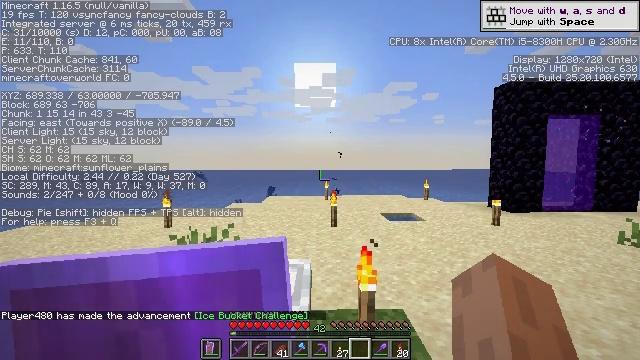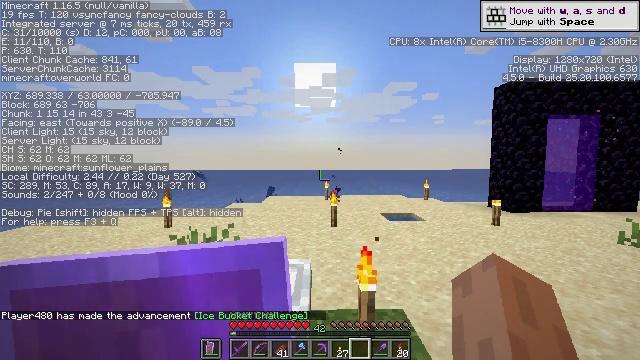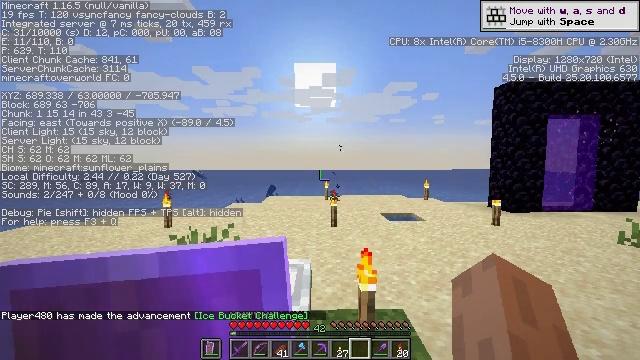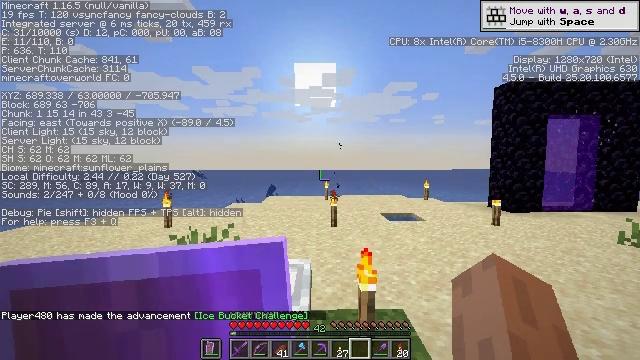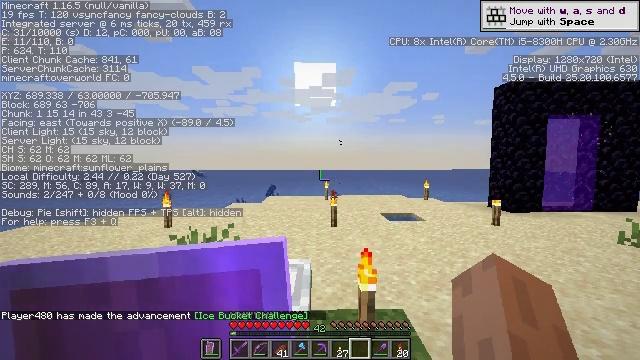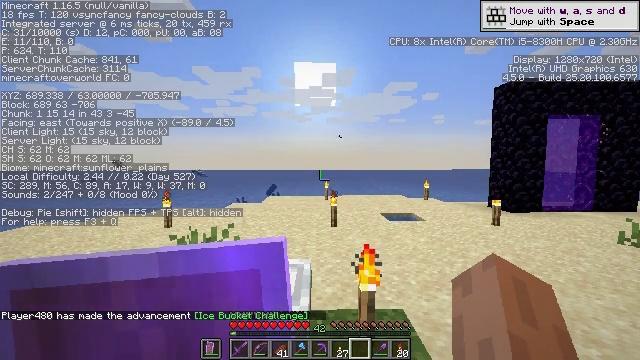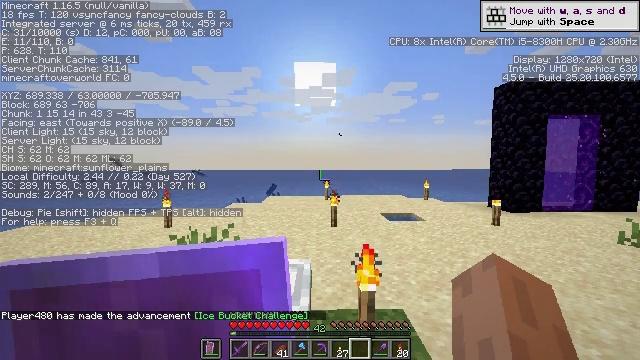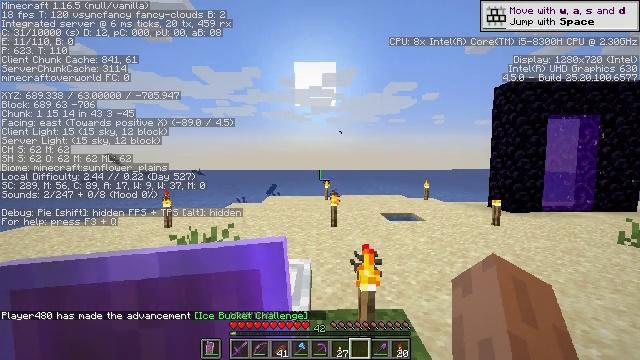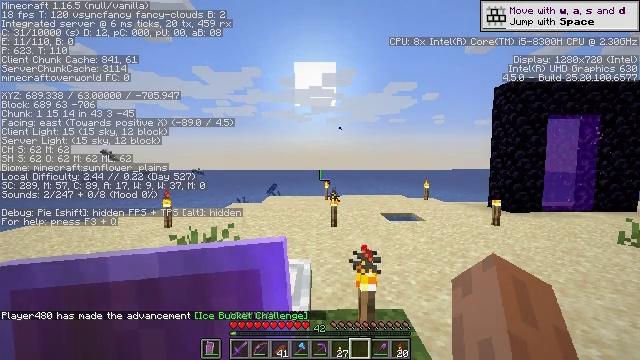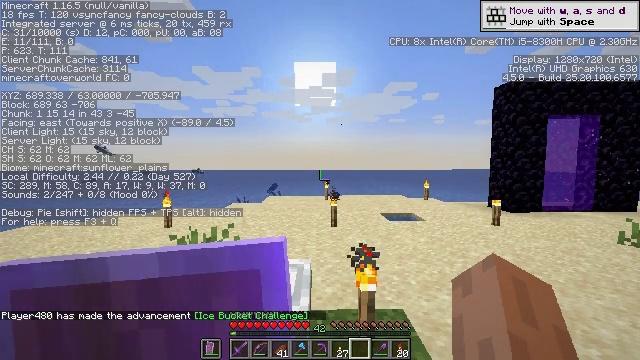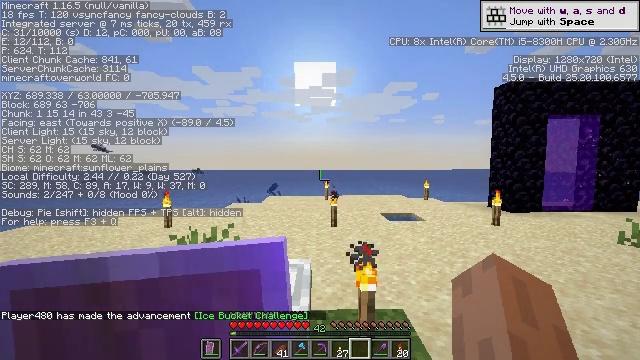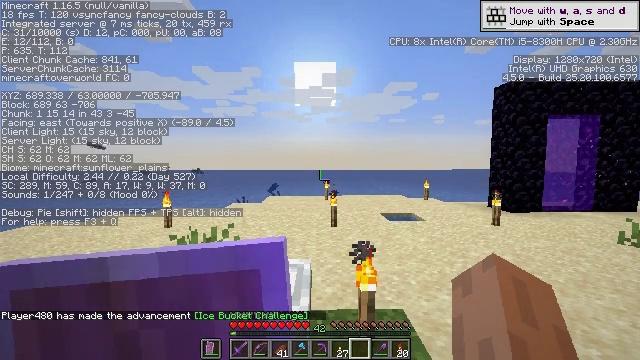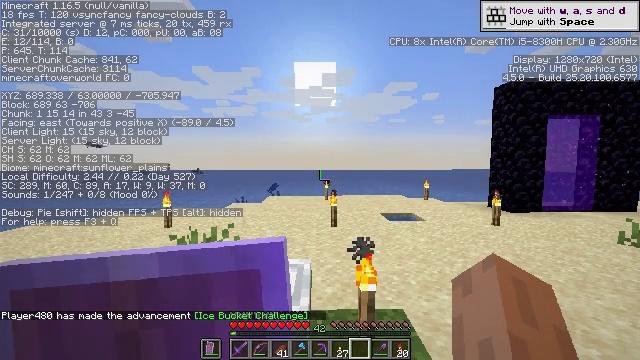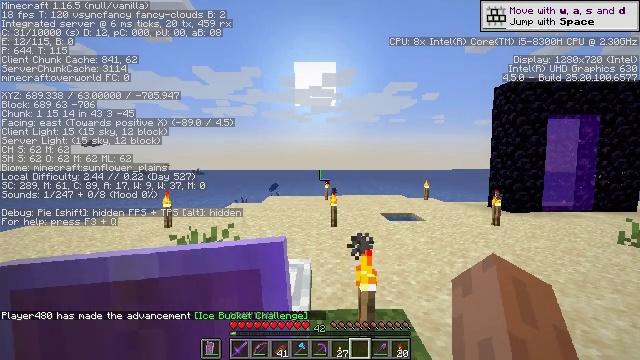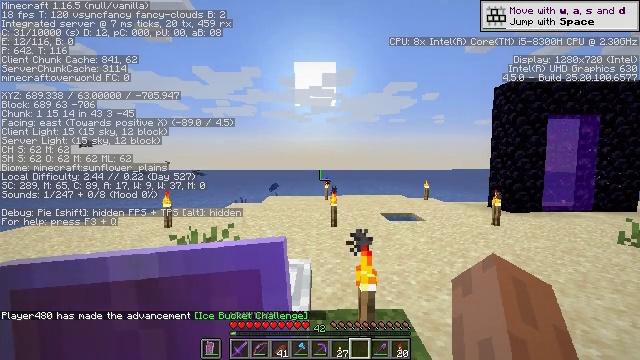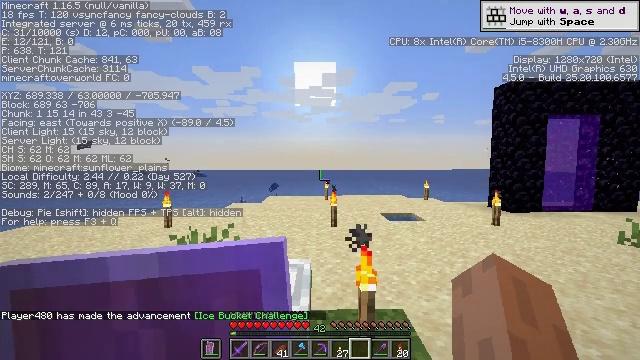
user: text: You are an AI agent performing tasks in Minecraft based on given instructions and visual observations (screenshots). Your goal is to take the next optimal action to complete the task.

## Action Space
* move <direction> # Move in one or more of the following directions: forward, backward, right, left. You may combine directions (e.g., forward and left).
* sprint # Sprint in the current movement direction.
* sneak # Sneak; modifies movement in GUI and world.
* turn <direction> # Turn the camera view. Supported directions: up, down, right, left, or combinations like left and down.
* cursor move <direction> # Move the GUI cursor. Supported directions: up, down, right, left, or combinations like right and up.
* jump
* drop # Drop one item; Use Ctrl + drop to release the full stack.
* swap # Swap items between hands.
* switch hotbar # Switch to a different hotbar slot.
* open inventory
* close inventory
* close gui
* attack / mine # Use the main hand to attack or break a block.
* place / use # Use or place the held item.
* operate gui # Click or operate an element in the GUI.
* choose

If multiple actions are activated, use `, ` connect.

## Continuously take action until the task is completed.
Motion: motion action
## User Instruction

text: Collect obsidian for crafting.
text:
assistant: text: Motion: no_op
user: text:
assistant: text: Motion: no_op
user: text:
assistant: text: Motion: no_op
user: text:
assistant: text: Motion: no_op
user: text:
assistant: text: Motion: no_op
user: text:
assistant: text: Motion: no_op
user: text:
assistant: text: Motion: no_op
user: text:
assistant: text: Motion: no_op
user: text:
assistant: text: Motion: no_op
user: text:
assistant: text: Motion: no_op
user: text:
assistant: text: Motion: no_op
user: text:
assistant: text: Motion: no_op
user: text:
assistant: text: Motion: no_op
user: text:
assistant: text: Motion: no_op
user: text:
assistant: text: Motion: no_op
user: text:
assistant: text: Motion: no_op
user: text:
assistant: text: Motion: no_op
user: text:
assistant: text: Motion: no_op
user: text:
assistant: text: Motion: no_op
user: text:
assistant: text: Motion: no_op
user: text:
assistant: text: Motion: no_op
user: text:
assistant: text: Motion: no_op
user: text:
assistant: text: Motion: no_op
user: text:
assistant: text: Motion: no_op
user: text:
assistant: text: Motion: no_op
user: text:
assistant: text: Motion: no_op
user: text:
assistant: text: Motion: no_op
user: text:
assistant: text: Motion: no_op
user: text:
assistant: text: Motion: no_op
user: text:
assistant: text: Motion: turn right and down